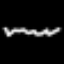
Label: squiggle